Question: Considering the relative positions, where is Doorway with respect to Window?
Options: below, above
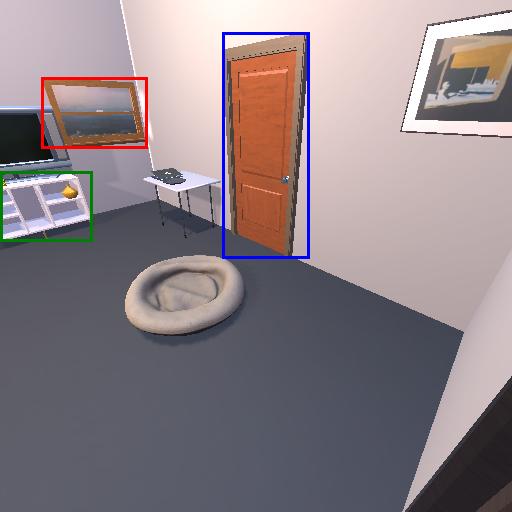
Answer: below